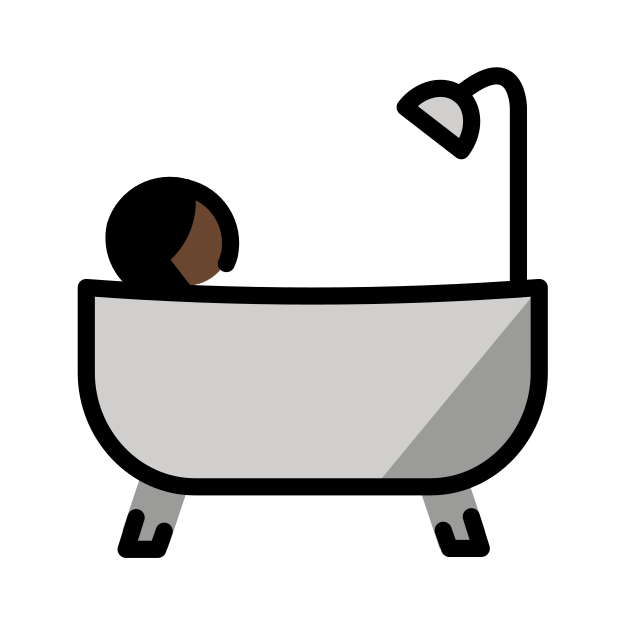
person taking bath: dark skin tone